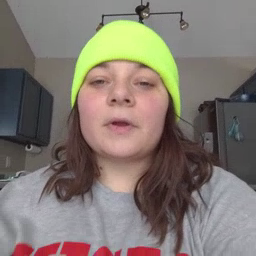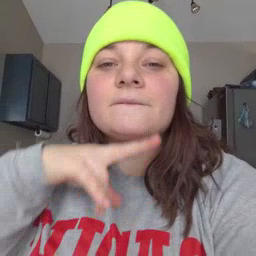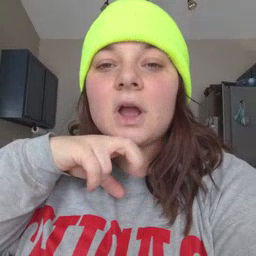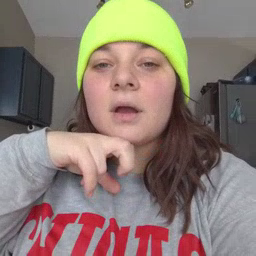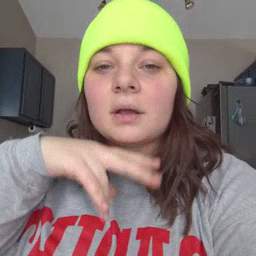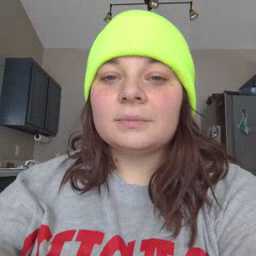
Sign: frog